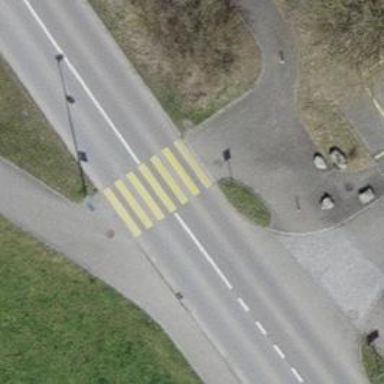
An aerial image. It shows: Paved footway with zebra crossing.